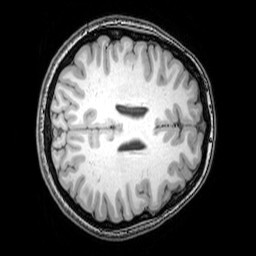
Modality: T1w
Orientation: axial
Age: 25
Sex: female
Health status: healthy
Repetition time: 0.081 s
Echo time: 0.037 s